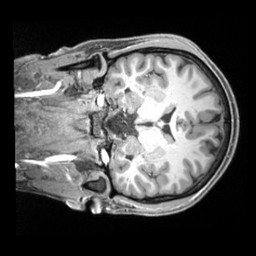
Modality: T1w
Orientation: coronal
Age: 21
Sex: male
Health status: ill
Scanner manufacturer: siemens
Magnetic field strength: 3 T
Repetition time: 2.2 s
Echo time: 0.00218 s